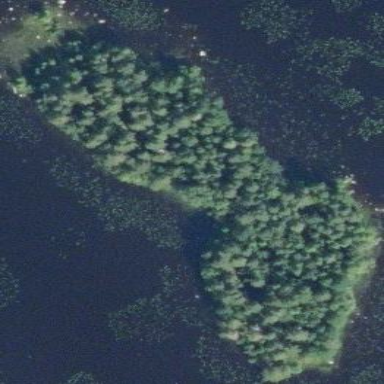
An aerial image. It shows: Islet covered with woodland.